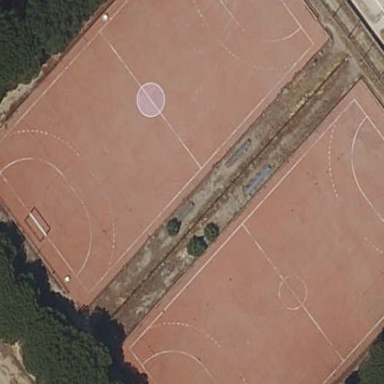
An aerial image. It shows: Futsal pitch for leisure land activities.